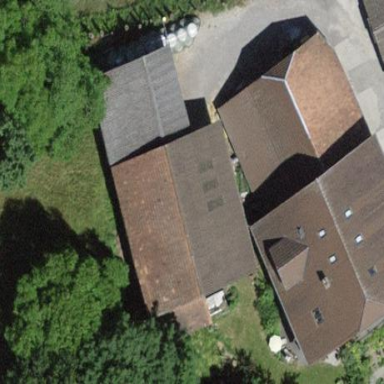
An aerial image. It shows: Barn.